Question: '''
Eclipse Kepler Service Release 2
'''
Hello,
This is using the Linphone source code that has been imported into Eclipse.
I am trying find where the 'Push notification received' line of code is. However, I can't find it anywhere in the Linphone source code. As I didn't write that log statement myself I don't know where it is.
I would like to debug where the push notification is first received.
Is there anyway finding this line of code from logcat?

Many thanks for any suggestions,
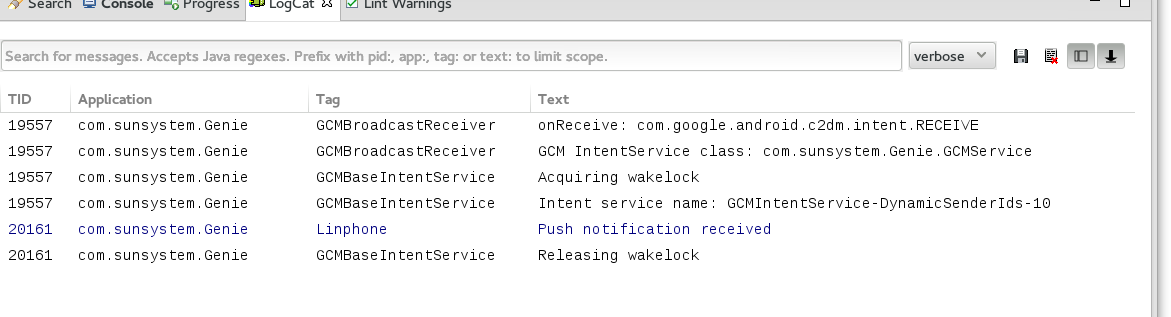
Answer: It is on line 50 of GCMService.java as seen in this file in the repo :
<URL>